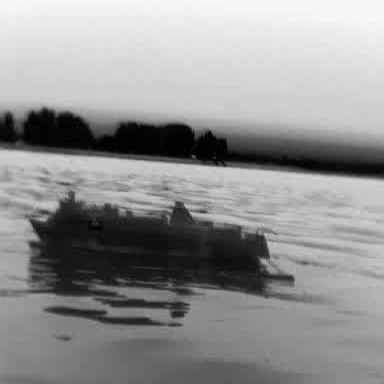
There is a container_ship in the infrared image.